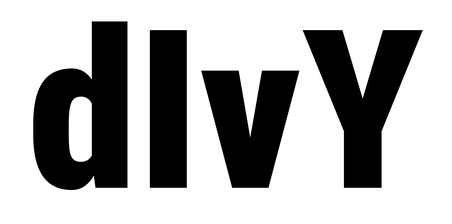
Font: Roboto_Condensed_Black